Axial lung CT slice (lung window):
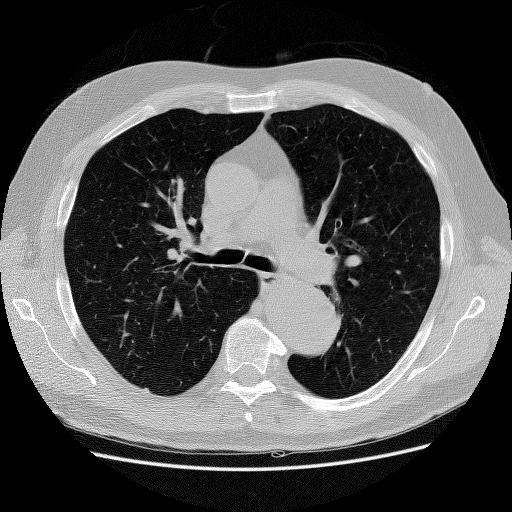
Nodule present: no